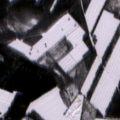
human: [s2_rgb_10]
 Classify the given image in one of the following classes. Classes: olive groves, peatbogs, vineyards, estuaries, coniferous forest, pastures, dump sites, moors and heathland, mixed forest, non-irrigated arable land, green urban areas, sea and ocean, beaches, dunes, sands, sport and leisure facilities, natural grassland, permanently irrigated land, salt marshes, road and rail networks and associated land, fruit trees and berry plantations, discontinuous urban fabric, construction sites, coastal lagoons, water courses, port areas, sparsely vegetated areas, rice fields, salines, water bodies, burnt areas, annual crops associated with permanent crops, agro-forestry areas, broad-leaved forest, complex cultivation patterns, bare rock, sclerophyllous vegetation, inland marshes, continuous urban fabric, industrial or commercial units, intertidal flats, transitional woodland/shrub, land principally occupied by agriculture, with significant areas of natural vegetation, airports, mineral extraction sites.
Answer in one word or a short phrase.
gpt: non-irrigated arable land, land principally occupied by agriculture, with significant areas of natural vegetation, coniferous forest, mixed forest